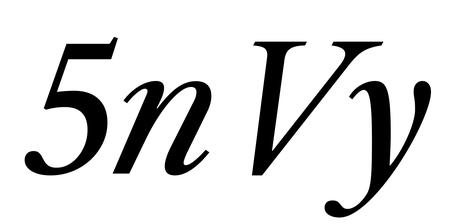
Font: LibreCaslonText-Italic_Italic